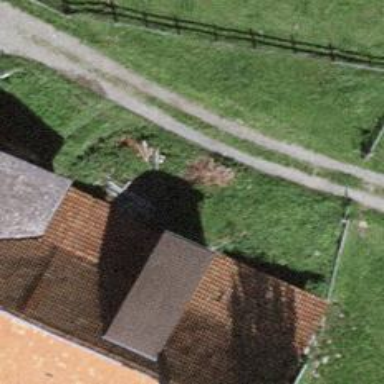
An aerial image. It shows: Farm.